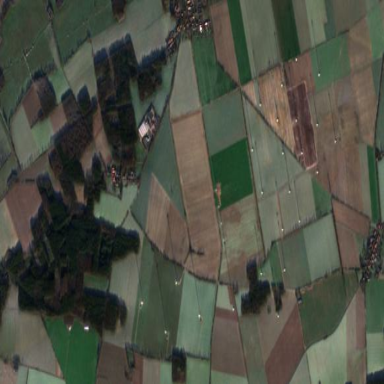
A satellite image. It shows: View of farmland.